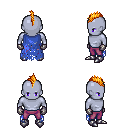
a pixel art fantasy rpg character, male body template, dark elf, purple skin, blue tattered cape, magenta pants, light blonde mohawk hairstyle, metal gloves, metal boots, four views (front, back, left, right), 2x2 character sprite sheet, small pixel art, hard edges, no anti-aliasing